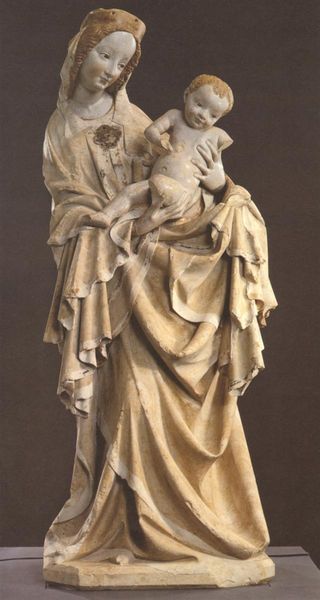
Titel: Schöne Madonna aus Krummau, Böhmen
Standort: Herkunftsort: Krummau (EU - Böhmen)
Institution: Wien, Kunsthistorisches Museum
Schlagwörter: nackt, braun, holz, kleid, marmor, schmuck, blick, schleier, tuch, haube, falten, halten, sockel, stein, hände, haare, kind, skulptur, farbig, baby, platte, junge, zeigen, bemalt, foto, christus, jesus, jesus christus, maria, madonna, drehung, josef, jesuskind, beschädigt, veit stoß, ignaz günther